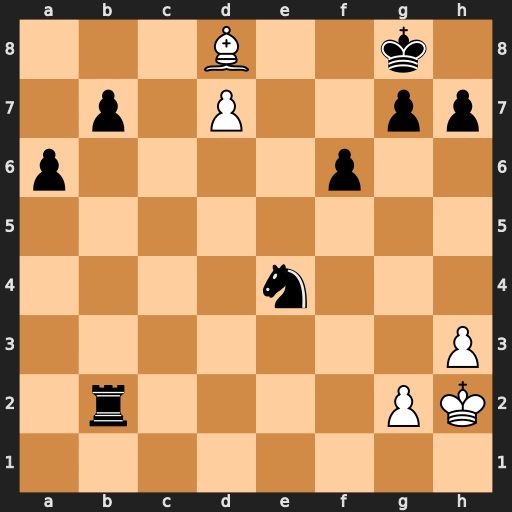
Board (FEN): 3B2k1/1p1P2pp/p4p2/8/4n3/7P/1r4PK/8
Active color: w
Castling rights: -
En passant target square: -
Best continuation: Ba5 Rb5 d8=Q+